Question: I have a many-to-many relationship between a list of codes and a main table with information pertinent to people on it. There are several different codes with different text values that are all variations of the same thing. I want to check if 'ANY' of them are present. My method of doing this is going to be using 'LIKE%what i'm looking for%'. I want to update a binary value in my main table based on the fact that a certain string is present in one of my other tables.

Here's the query insofar as I can solve it without messing anything up.
'''
UPDATE tblVisits
SET variableOfInterest=1
FROM tblVisits INNER JOIN
icd_jxn ON tblVisits.kha_id = icd_jxn.kha_id INNER JOIN
tblICD on icd_jxn.icd_fk=tblICD.ICD_ID
WHERE (tblICD.Descrip LIKE N'%text of interest%')
'''
Since there are so many different codes that share the common attribute of having a certain string of text in their descriptions, I felt like this would be the best way to go about it instead of using a ton of OR statements. This is an older schema before I decided to add my 'variableofInterest' in tblVisits.
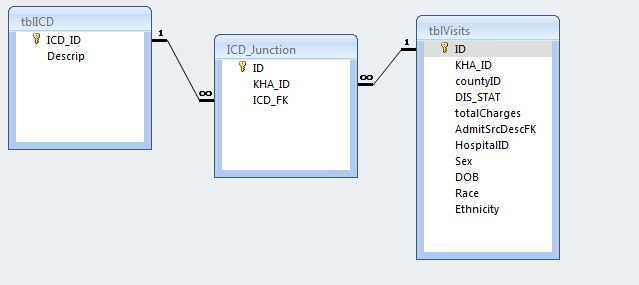
Answer: You could rewrite it with 'EXISTS':
'''
UPDATE tblVisits
SET variableOfInterest = 1
FROM tblVisits
WHERE EXISTS
( SELECT *
FROM icd_jxn
INNER JOIN tblICD
ON icd_jxn.icd_fk = tblICD.ICD_ID
WHERE tblICD.Descrip LIKE N'%text of interest%'
AND tblVisits.kha_id = icd_jxn.kha_id
)
'''